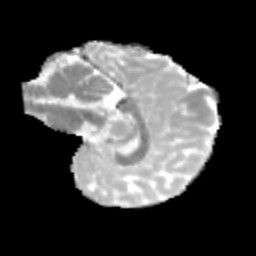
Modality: MD
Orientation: sagittal
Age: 9
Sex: male
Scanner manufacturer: siemens
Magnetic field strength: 3 T
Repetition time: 3.8 s
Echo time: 0.07 s